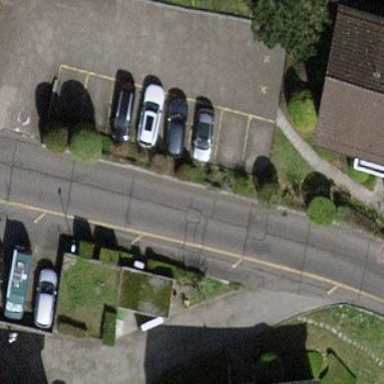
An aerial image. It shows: Parking area with surface.